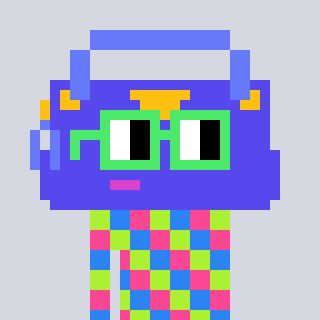
a pixel art character with square light green glasses, a bag-shaped head and a red-colored body on a cool background